Question: I have a file structure that emulates the following:

I always have a folder, that folder contains an EXCEL folder and a bunch of text documents. Each EXCEL folder has a bunch of .xlsx files.
This same idea can be replicated an infinite amount of times following that same structure. I am trying to go into each EXCEL folder for each directory, remove all files with a .xlsx extension and continue this process until all the EXCEL folders have been visited.
This is a little bit of code I am failing with:
'''
def clean_out_excel_test_data():
#For each folder in the test_log directory
#Open each folder
#for each_folder that contains the word EXCEL
#open each_folder
#for each file in each_folder, remove it
log_directory = "test_log_data/"
for each_folder in sorted(os.listdir(log_directory)):
print each_folder + ' is in the root'
for each_folder2 in sorted(os.listdir('%s/%s'%(log_directory,each_folder))) if os.path.isdir(each_folder2):
print ' -' + each_folder2 + ' is a sub-folder'
for each_excel_file in sorted(os.listdir('%s/%s/%s'%(log_directory,each_folder, each_folder2))):
print ' -' + each_excel_file + ' is a sub excel file'
'''
I realize my code is garbage, but I wanted to at least show what I am going for.
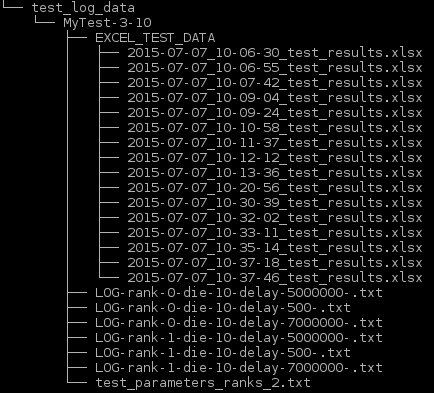
Answer: Let <URL> handle the directory traversal for you:
'''
for root, dirs, files in os.walk('/path/to/test_log_data'):
if 'EXCEL' not in root:
continue
for fname in files:
if fname.endswith('.xlsx'):
os.remove(os.path.join(root, fname))
'''